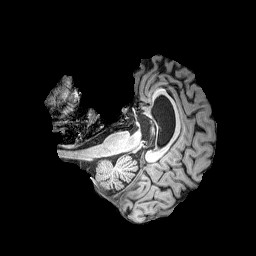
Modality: T1w
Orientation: axial
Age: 74
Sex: male
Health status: healthy